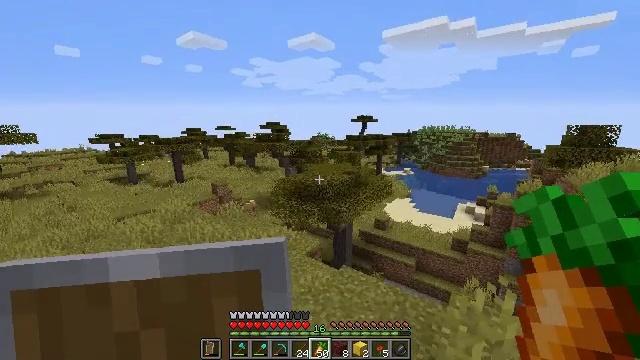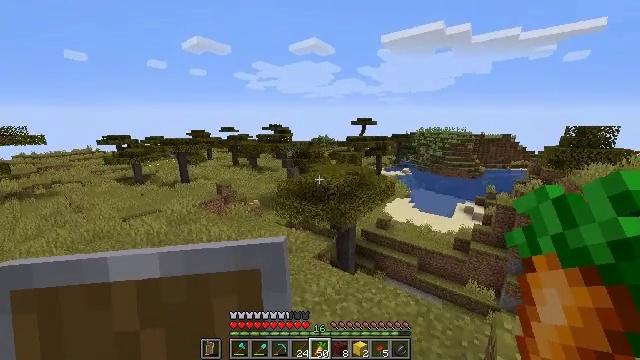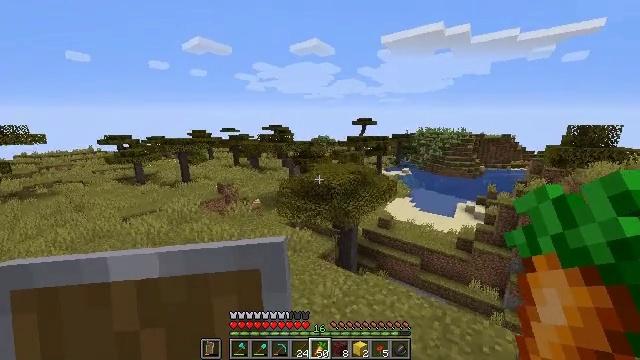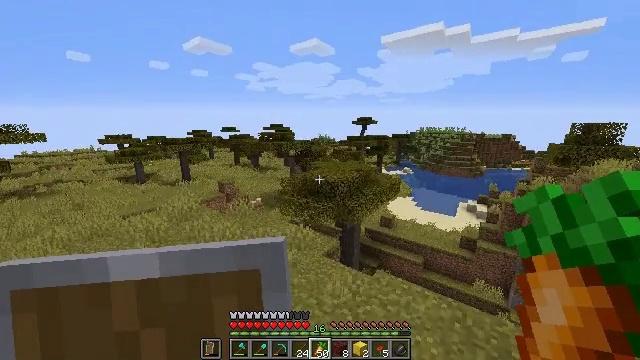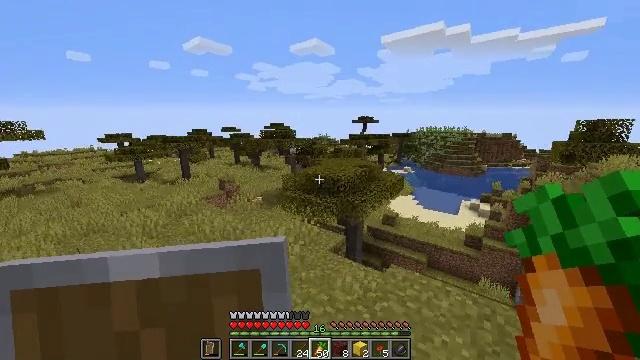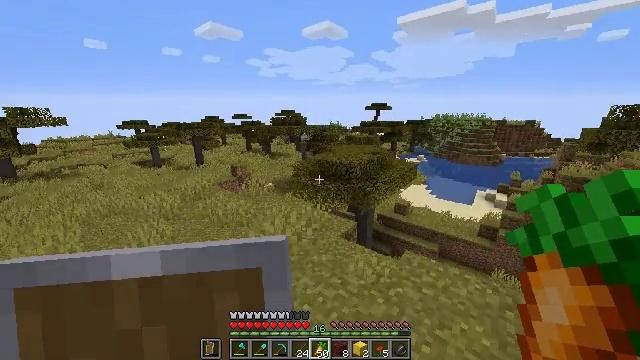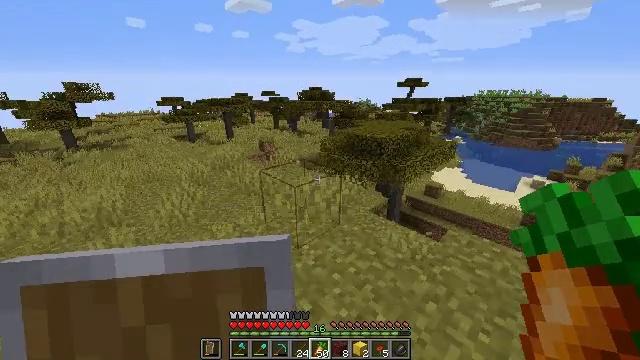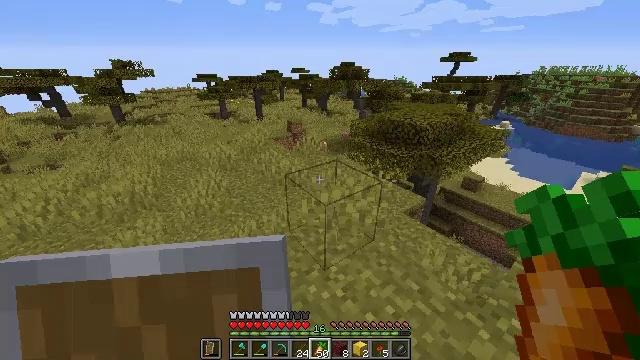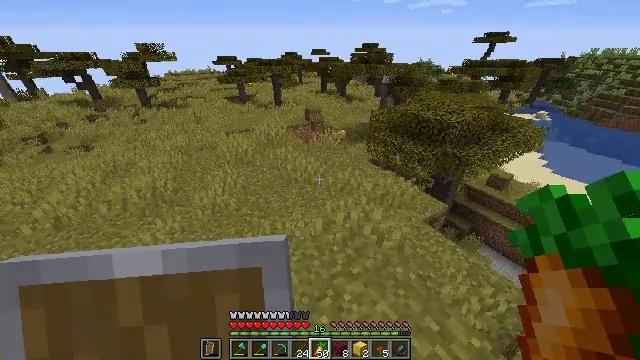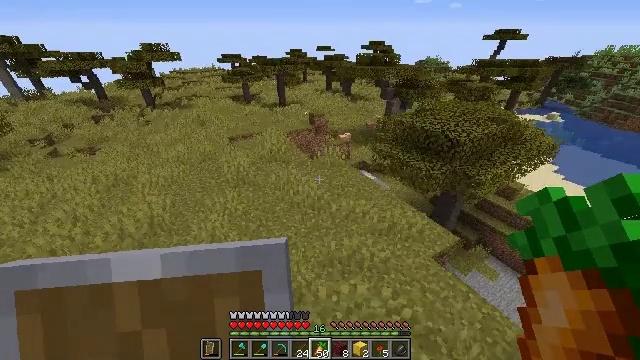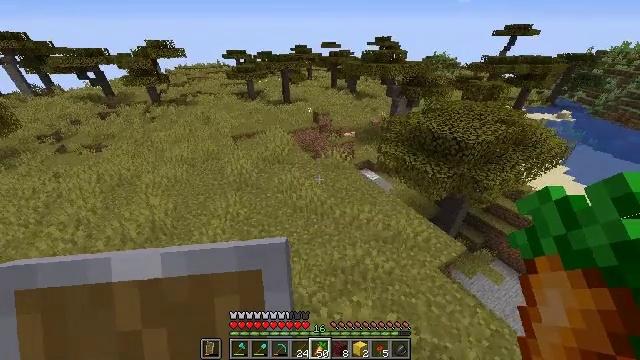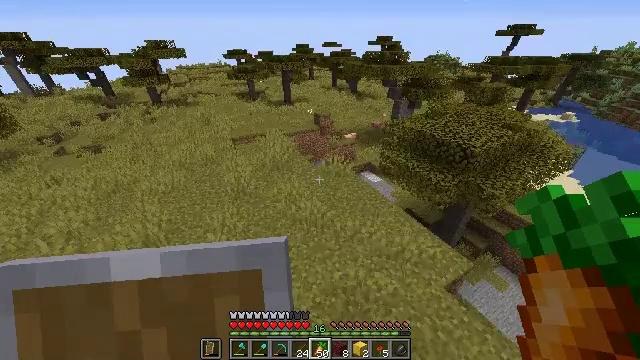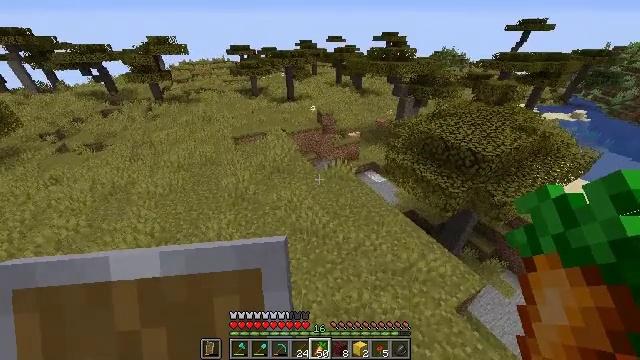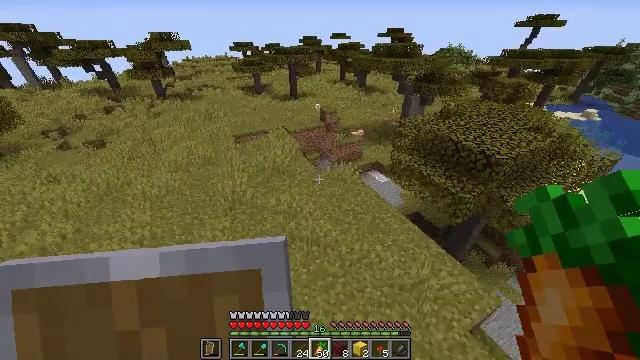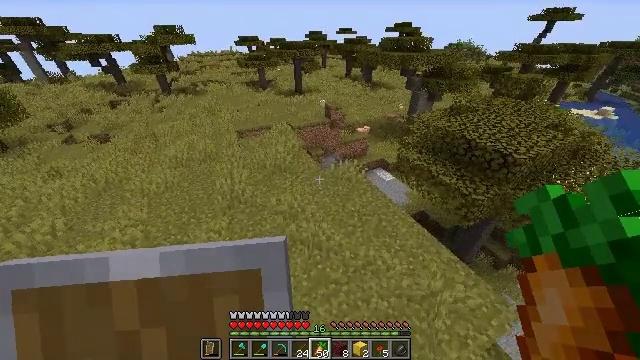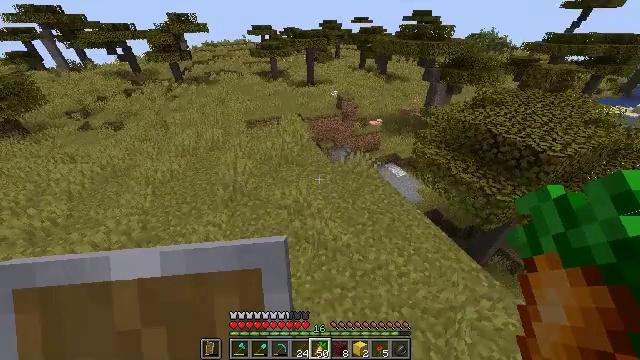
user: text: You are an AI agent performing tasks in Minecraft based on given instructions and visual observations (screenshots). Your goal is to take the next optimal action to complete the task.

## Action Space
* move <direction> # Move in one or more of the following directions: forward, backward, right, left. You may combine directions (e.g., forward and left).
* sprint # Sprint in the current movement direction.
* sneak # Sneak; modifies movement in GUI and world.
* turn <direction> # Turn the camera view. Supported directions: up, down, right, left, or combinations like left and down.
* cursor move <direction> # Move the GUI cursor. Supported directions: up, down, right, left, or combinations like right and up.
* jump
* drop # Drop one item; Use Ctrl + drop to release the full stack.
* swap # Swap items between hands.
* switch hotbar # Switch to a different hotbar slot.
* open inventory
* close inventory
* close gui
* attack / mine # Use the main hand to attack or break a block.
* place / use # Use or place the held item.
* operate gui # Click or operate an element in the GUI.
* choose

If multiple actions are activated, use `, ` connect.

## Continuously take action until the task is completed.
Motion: motion action
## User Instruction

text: Remove a carrot from the inventory.
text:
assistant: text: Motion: move forward and move left, sprint, jump
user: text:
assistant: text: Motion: move forward and move left, sprint, jump
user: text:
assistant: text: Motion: move forward, sprint, jump
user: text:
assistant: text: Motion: move forward, sprint, jump
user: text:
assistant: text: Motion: move forward, sprint, turn left and down, jump
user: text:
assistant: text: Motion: move forward, sprint, turn left and down, jump
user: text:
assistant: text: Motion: move forward, sprint, turn left and down, jump
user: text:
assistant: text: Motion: move forward, sprint, turn left and down, jump
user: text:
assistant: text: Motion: move forward, sprint, turn left, jump
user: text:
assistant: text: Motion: move forward, sprint, turn left, jump
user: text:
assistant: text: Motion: move forward, sprint, jump
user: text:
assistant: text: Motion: move forward, sprint, jump
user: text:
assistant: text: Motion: move forward, sprint, jump
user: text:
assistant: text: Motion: move forward, sprint, turn left, jump
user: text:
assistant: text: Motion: move forward, sprint, turn left and down, jump
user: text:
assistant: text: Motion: move forward, sprint, turn left and down, jump
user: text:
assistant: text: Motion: move forward and move left, sprint, turn left, jump
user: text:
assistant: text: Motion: move forward and move left, sprint, turn left and down, jump
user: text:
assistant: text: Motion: move forward and move left, sprint, turn left and down, jump
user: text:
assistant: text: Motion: move forward and move left, sprint, jump
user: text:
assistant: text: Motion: move forward and move left, sprint, jump
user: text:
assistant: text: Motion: move forward and move left, sprint, jump
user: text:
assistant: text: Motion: move forward, sprint, jump
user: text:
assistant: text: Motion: move forward, sprint, jump
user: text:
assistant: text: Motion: move forward, sprint
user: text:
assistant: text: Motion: move forward, sprint
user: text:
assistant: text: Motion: move forward, sprint
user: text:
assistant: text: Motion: move forward, sprint, jump
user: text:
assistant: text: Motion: move forward, sprint, jump
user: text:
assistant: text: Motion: move forward, sprint, jump